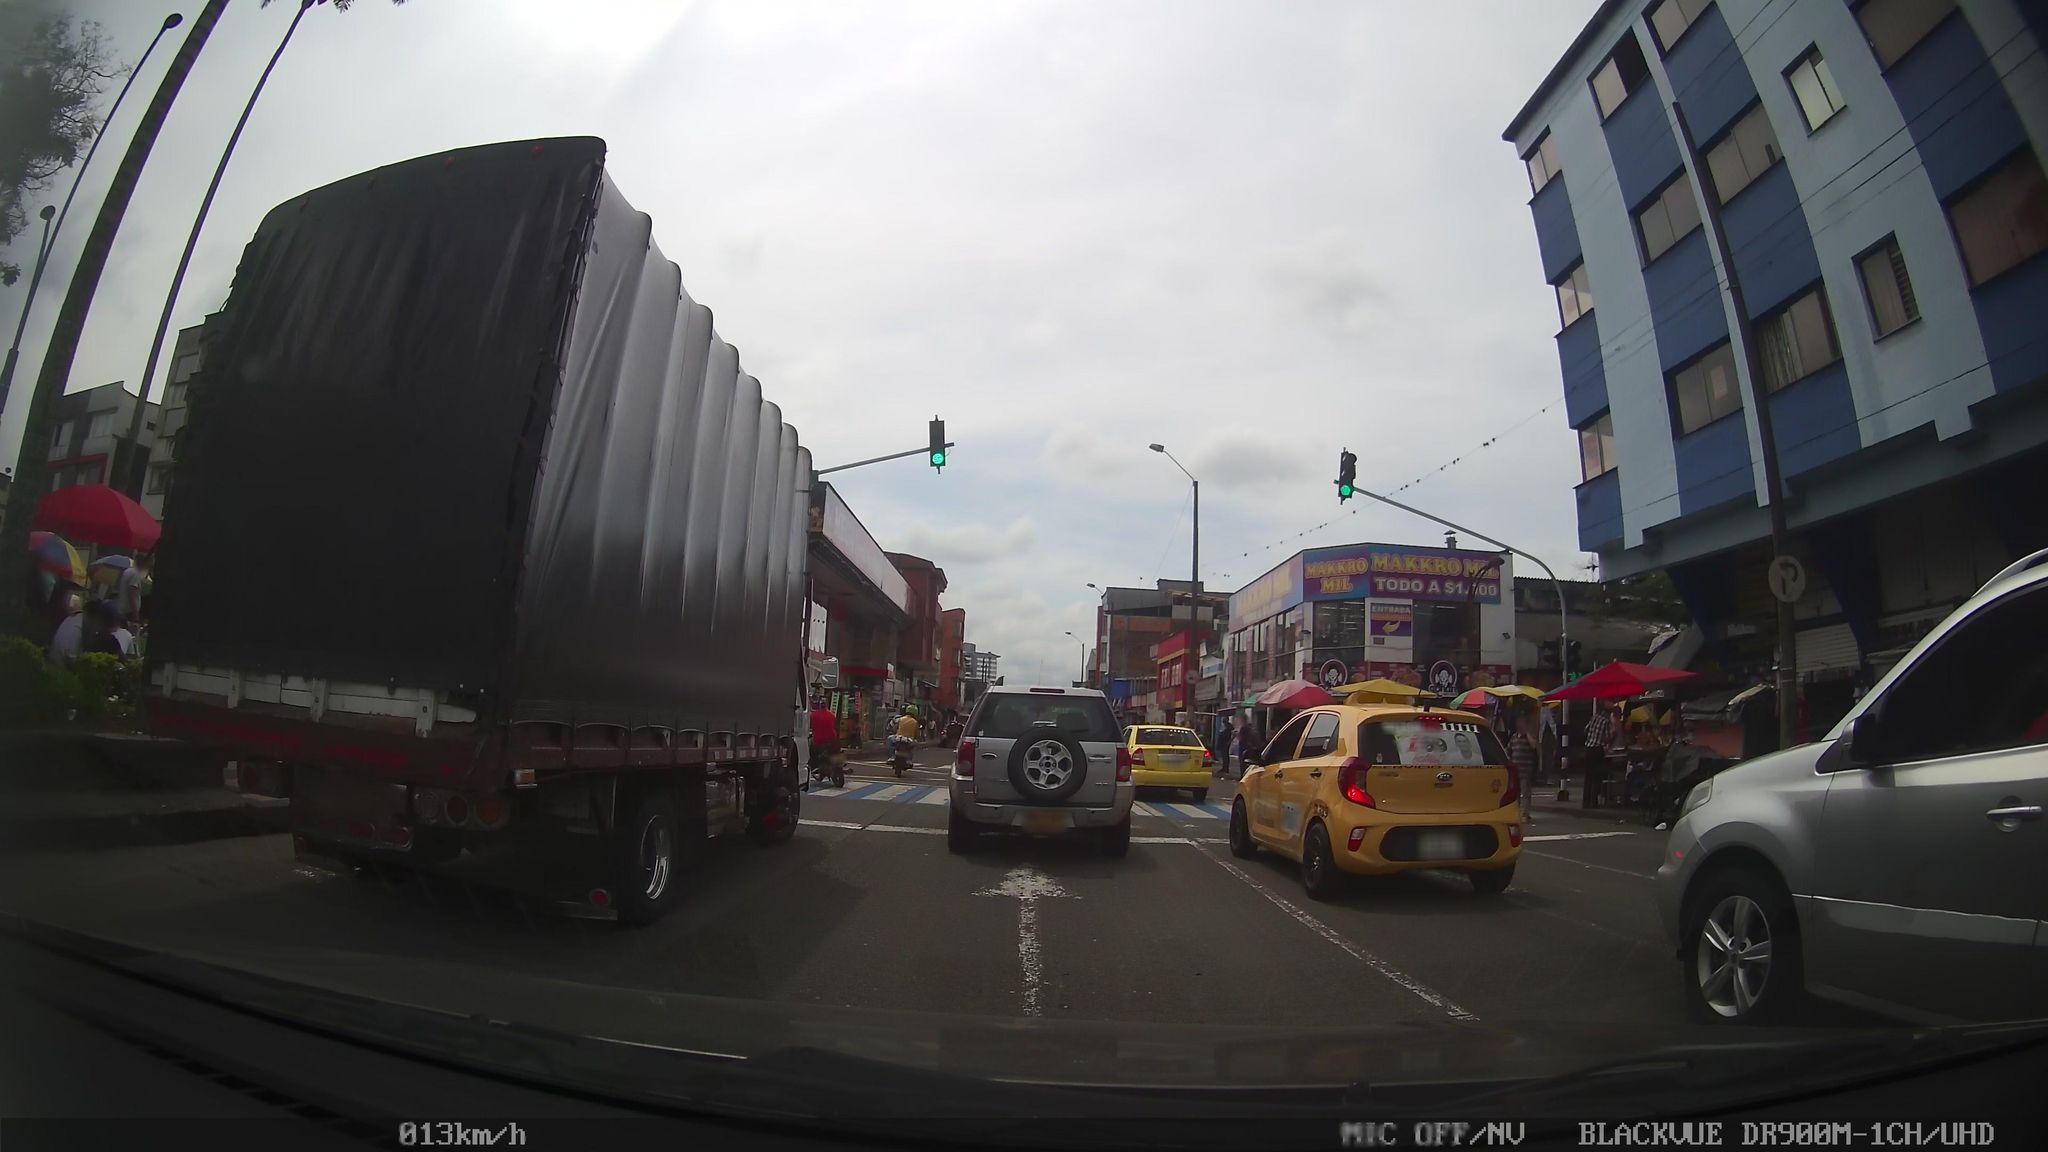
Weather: cloudy
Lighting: day
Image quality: good
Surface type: driving surface
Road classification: secondary
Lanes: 3
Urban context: urban centre
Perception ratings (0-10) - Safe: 1.68, Lively: 5.81, Beautiful: 3.76, Boring: 3.77, Depressing: 4.76, Wealthy: 2.52